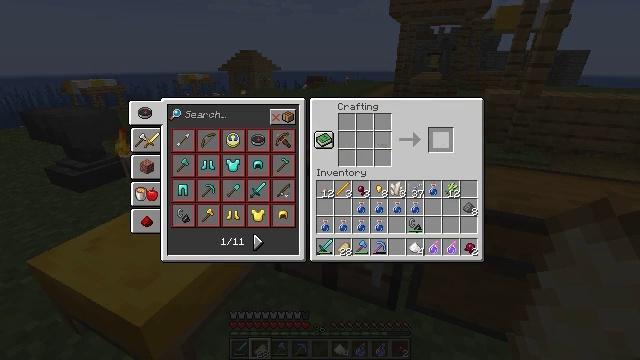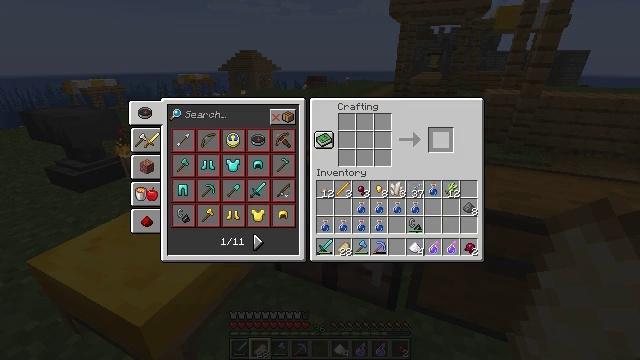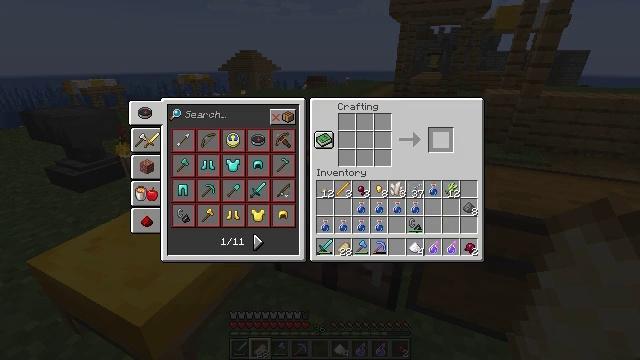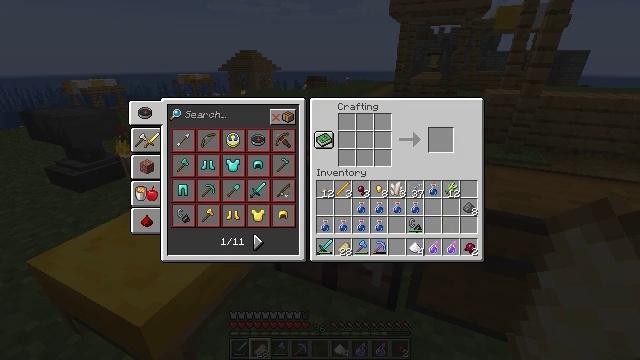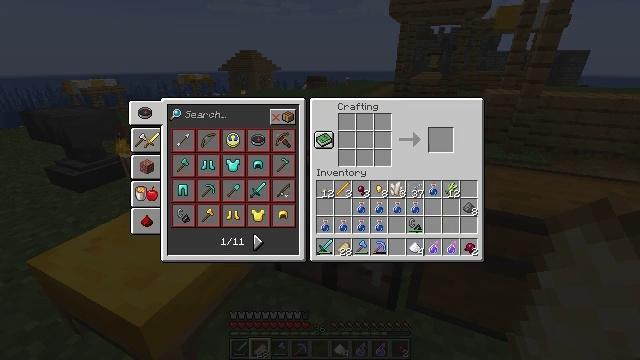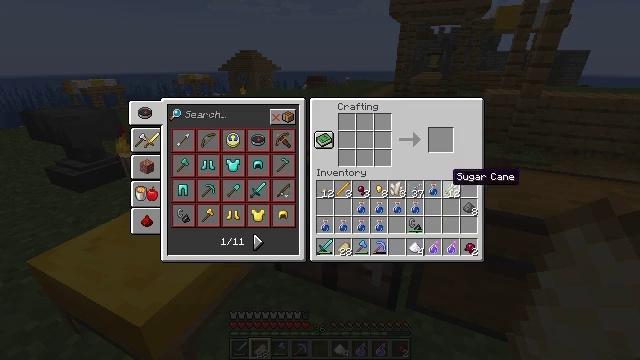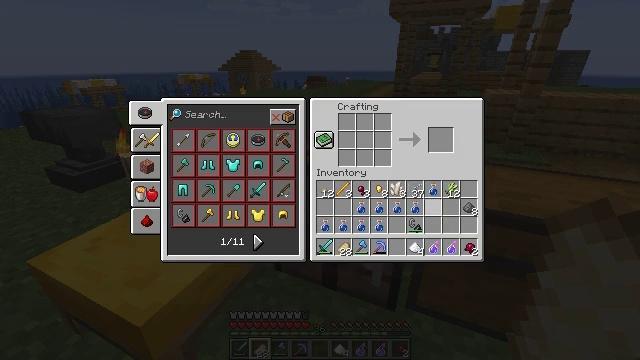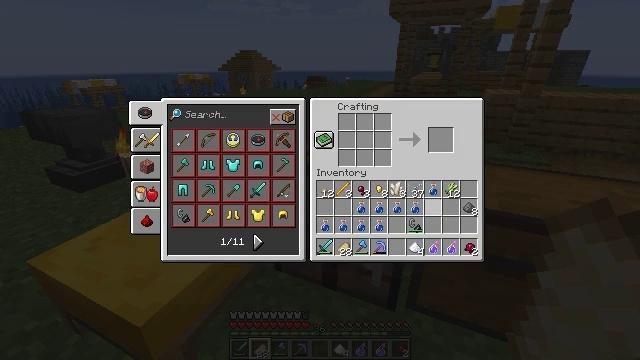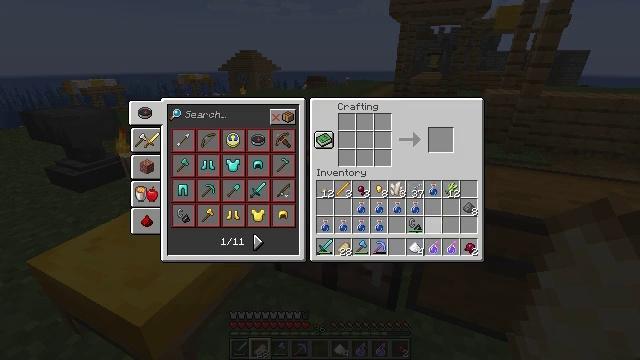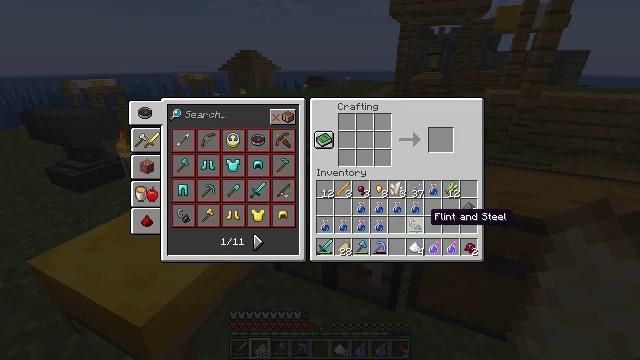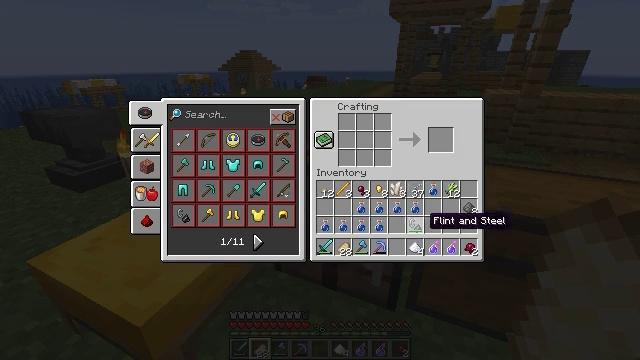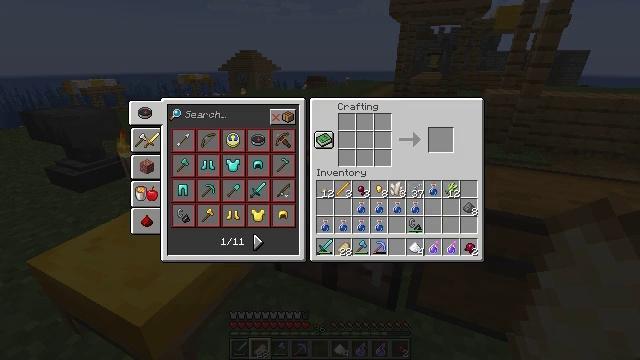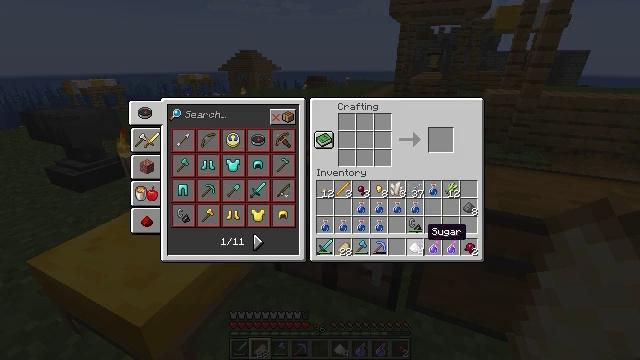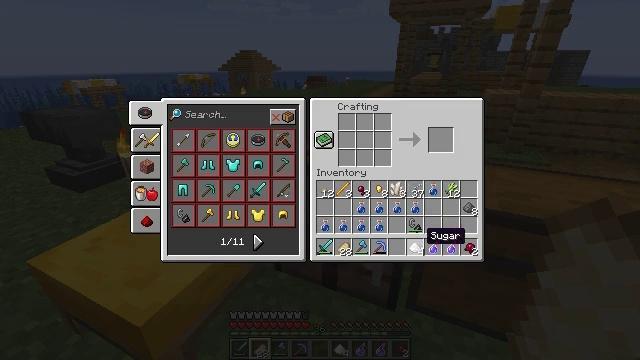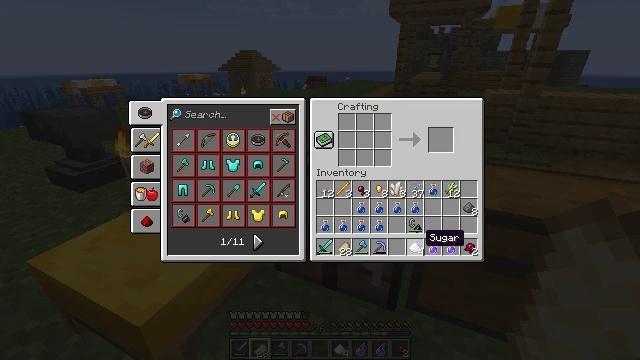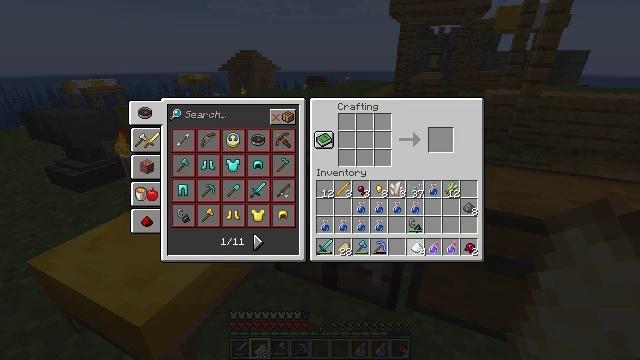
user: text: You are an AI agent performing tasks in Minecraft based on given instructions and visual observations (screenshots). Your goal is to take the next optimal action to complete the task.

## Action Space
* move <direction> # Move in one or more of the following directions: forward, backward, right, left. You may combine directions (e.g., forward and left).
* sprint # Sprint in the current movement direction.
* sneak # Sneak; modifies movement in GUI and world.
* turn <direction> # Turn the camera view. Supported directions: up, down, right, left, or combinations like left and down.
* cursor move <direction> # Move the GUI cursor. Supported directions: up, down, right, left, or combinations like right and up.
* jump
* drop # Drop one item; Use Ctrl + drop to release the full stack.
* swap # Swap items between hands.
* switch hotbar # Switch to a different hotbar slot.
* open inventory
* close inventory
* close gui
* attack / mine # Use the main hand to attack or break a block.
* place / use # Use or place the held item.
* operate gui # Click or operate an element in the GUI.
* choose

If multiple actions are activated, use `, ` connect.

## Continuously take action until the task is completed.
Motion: motion action
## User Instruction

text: Turn spider eye, mushroom, and sugar into a fermented spider eye.
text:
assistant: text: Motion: sneak, open gui
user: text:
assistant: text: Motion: sneak
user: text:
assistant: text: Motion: sneak, cursor move down
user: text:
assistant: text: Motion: sneak, cursor move down
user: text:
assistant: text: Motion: cursor move down
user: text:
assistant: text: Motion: cursor move left and down
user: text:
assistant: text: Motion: cursor move down
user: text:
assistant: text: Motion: no_op
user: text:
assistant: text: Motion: no_op
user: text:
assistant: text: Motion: no_op
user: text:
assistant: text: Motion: no_op
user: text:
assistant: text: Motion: no_op
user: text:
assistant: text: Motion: no_op
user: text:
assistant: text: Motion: no_op
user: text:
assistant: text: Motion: operate gui
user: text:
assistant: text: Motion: operate gui
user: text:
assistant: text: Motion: operate gui
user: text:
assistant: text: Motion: cursor move up
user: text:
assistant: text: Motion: cursor move up
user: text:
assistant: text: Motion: cursor move left and up
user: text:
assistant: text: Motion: cursor move up
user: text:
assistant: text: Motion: no_op
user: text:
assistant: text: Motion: no_op
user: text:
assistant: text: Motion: no_op
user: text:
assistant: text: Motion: no_op
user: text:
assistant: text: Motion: no_op
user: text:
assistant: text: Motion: no_op
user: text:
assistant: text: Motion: no_op
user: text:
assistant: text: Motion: no_op
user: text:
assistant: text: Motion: operate gui